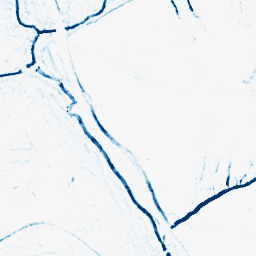
Category: morphological
Decomposition family: morphological_rect
Decomposition parameters: operation: closing
width: 5
height: 5
Upsampling method: linear_exact
Upsampling parameters: scale: 2
Upsampling scale: 2